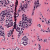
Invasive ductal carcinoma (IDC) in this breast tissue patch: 1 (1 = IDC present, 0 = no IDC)